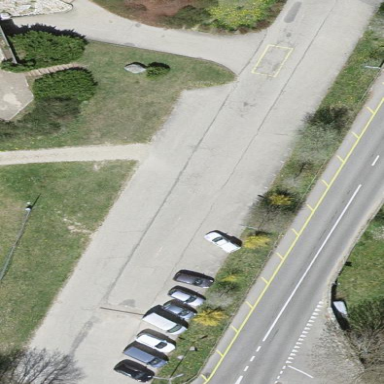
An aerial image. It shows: Asphalt parking area.